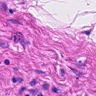
Metastatic tissue present: no